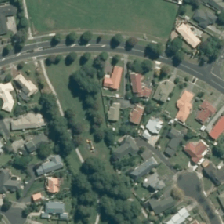
Land cover: urban_parkland